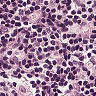
Metastatic tissue present: no